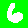
Digit: 6